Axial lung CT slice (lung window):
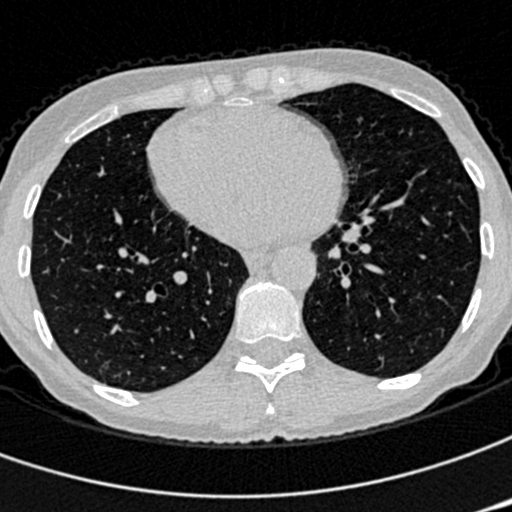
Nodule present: no